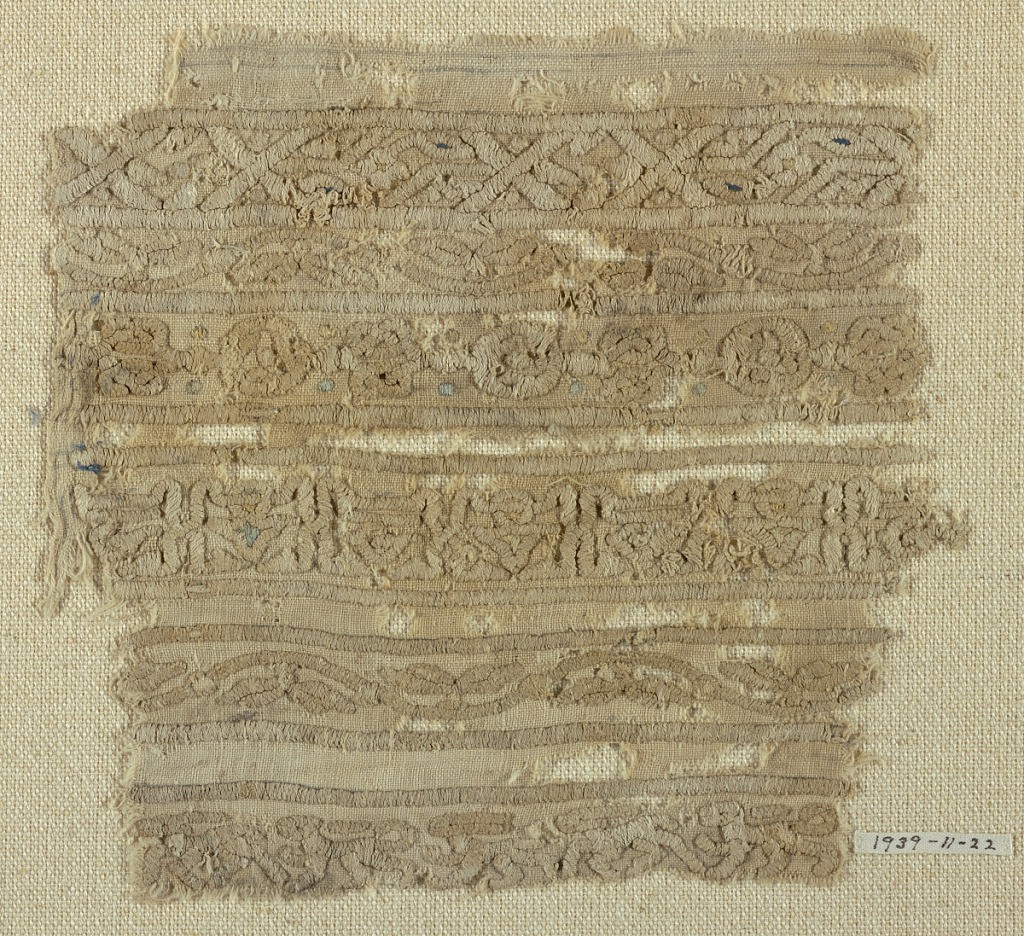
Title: Embroidery fragment
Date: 10th–12th century
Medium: linen, silk Technique: plain weave with satin and couching stitches
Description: Tan linen ground embroidered with heavy tan linen thread and blue and yellow silk. Design arranged in horizontal bands of geometric, plant-like and animal forms.